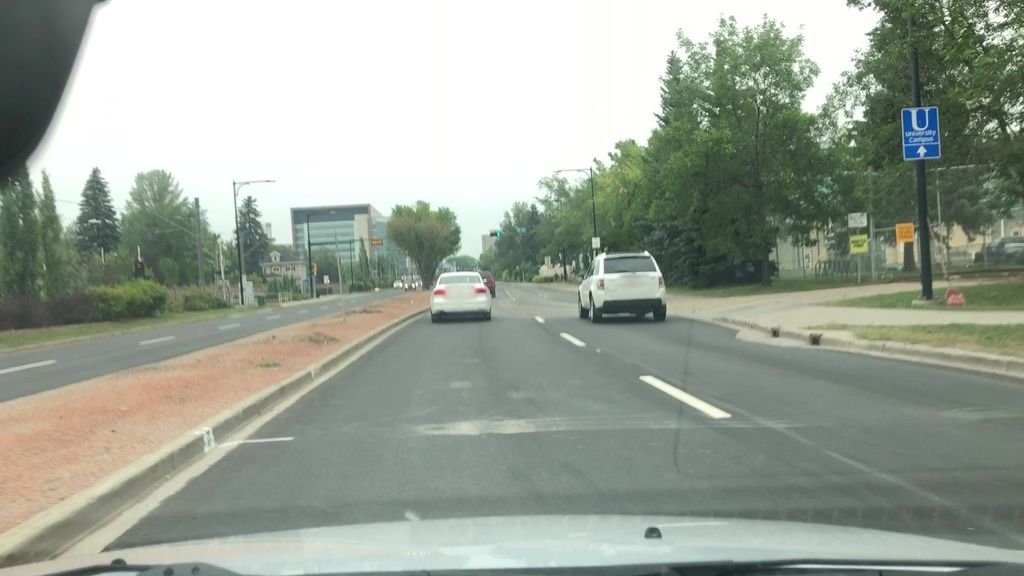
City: edmonton